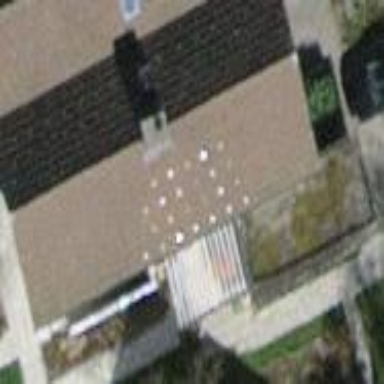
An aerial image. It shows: Building with tiled roof.